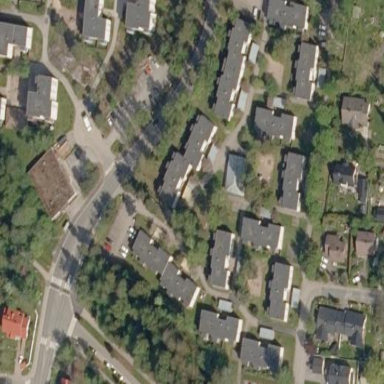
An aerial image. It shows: Residential area with apartments.